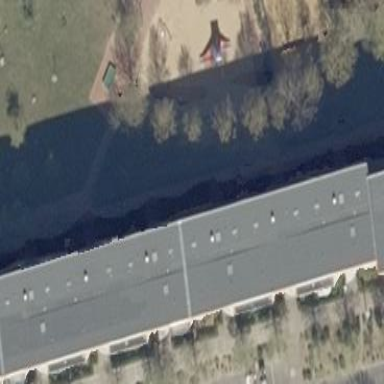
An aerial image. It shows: Building with apartments and flat roof.